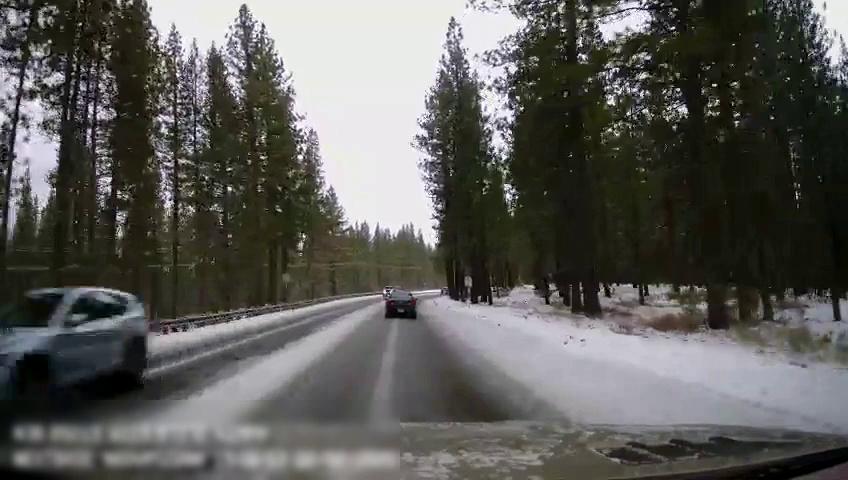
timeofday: Day
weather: Snowy
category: Drivable Space
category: Vehicles | SUV
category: Vehicles | SUV
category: Vehicles | Car
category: Traffic | Signs